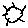
Label: sun